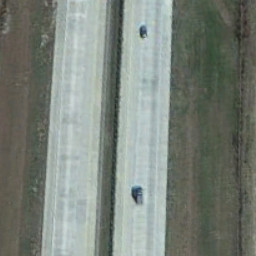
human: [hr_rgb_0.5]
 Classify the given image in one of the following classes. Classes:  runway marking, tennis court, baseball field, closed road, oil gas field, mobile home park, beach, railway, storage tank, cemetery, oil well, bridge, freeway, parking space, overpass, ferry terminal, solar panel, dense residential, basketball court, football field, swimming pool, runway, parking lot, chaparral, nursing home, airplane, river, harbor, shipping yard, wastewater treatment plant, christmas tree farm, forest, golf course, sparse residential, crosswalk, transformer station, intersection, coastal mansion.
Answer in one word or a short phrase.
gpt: freeway